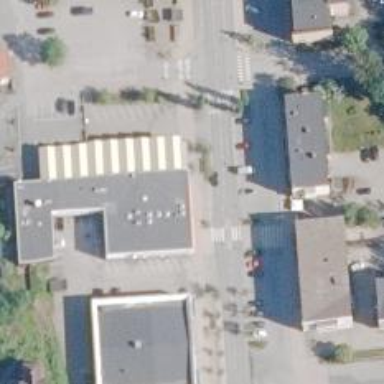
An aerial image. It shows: Post office.